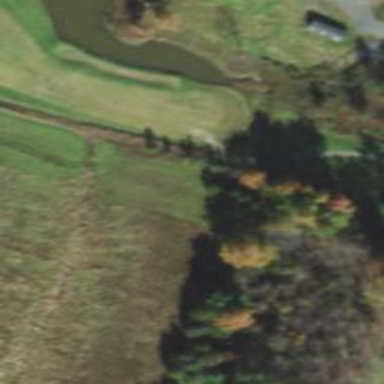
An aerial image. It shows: Bridge over path used as golf cartpath.